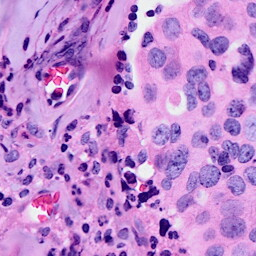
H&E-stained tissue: Breast